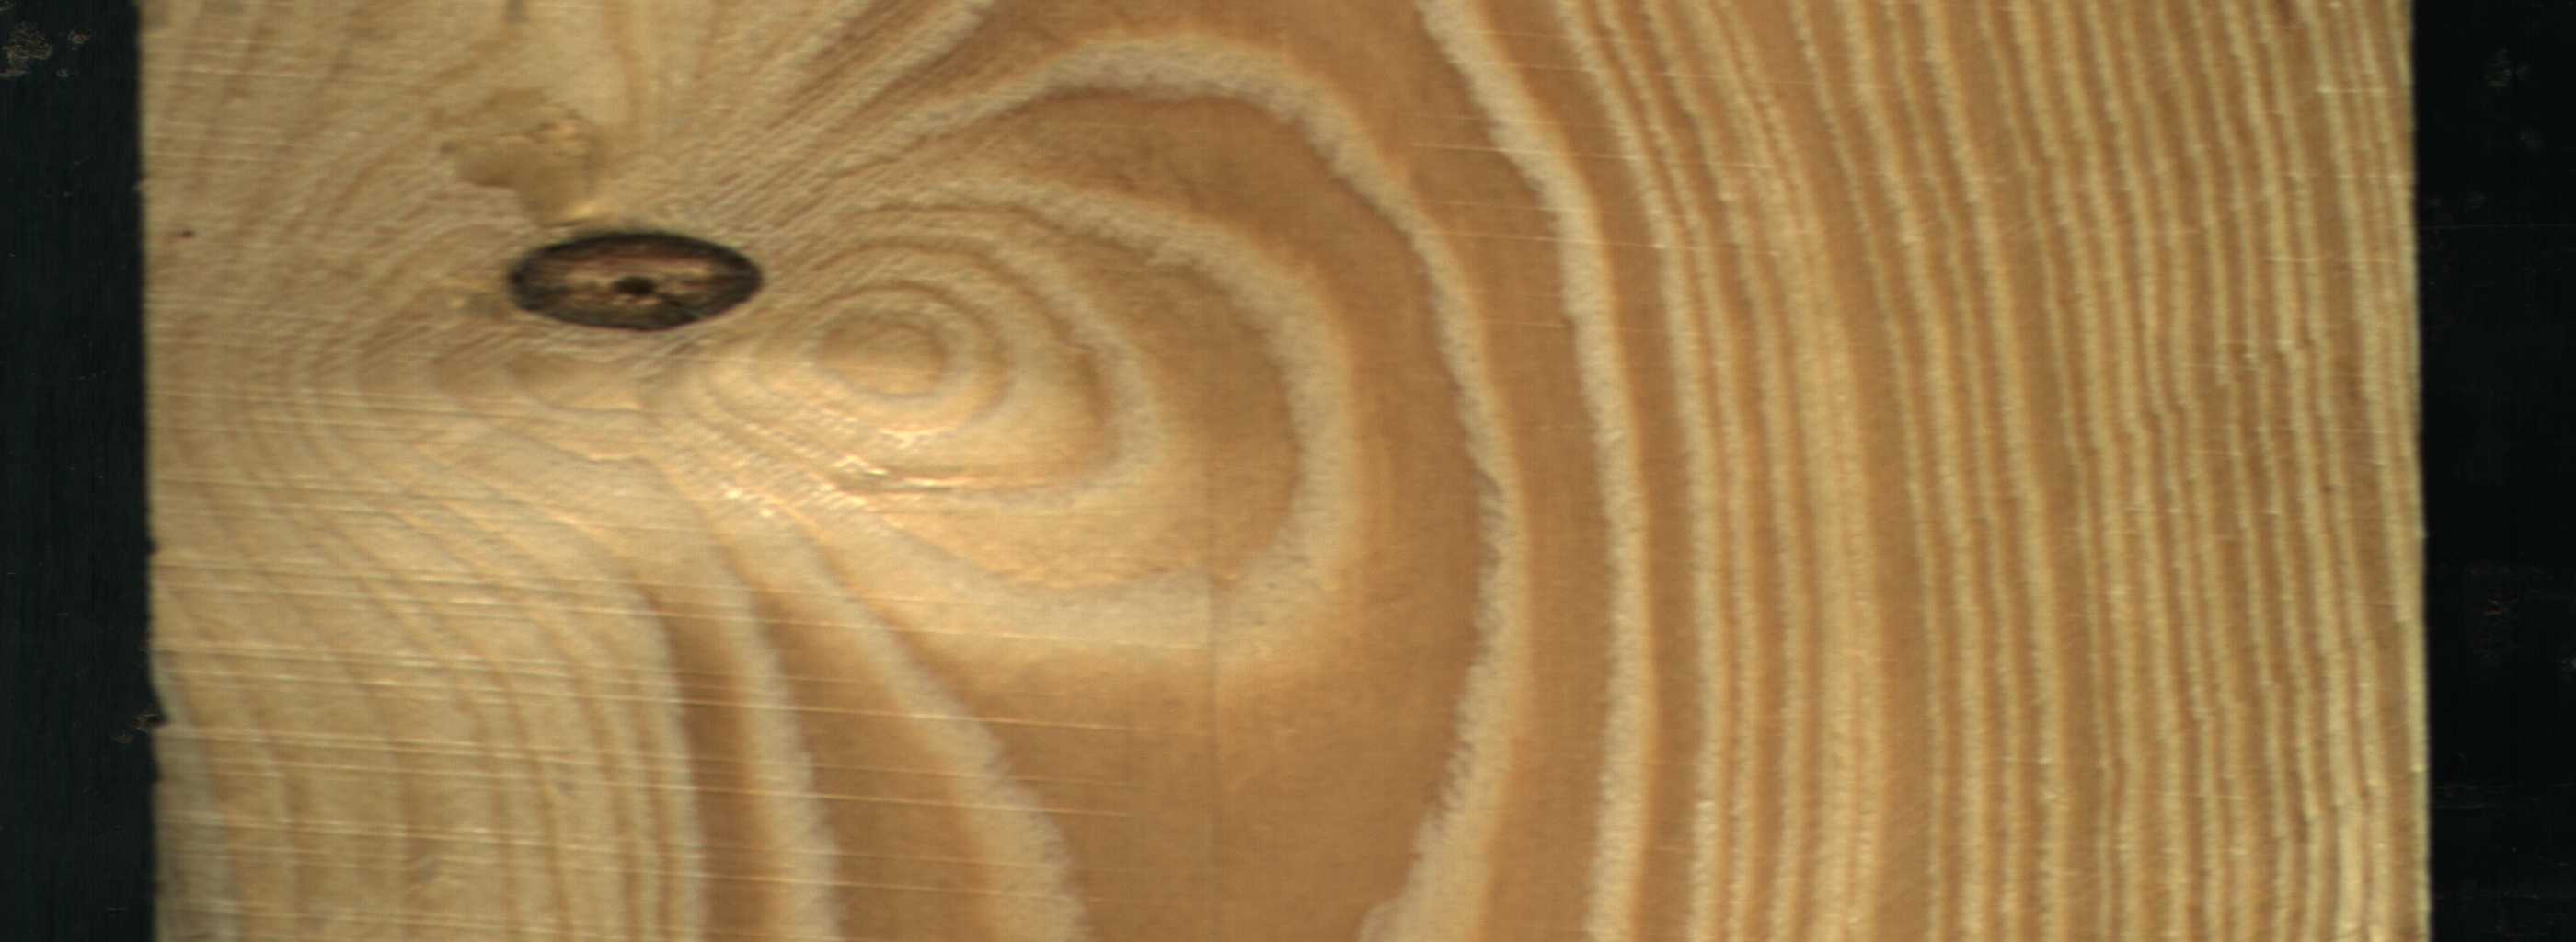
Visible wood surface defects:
Dead_Knot